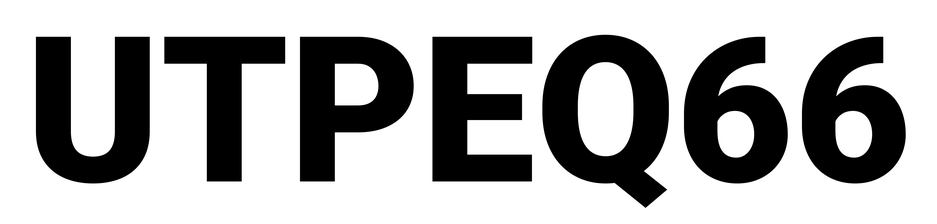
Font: Roboto_Black